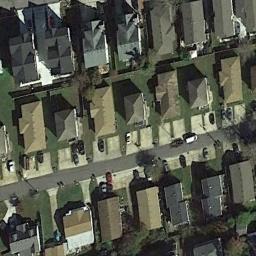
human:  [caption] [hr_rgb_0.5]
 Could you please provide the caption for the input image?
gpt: The dense residential is on the grass next to the road with some cars .

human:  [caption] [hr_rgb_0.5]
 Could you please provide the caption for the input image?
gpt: A dense residential area has lots of houses with lawns while a road goes through the residential area .

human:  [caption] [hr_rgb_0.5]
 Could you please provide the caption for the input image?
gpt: Residential houses stand in three rows .

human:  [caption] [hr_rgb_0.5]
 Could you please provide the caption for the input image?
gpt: There are many roads and neatly arranged houses and trees and many vehicles in densely populated areas .

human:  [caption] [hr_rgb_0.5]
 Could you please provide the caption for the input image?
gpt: There are many brown buildings and some black buildings on dense residential area .